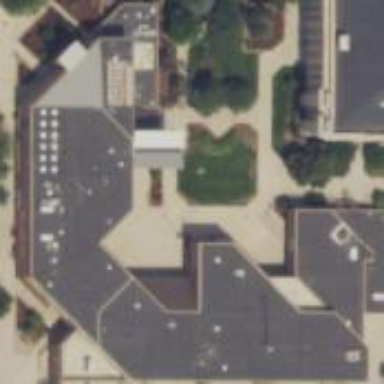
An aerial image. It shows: Public building.